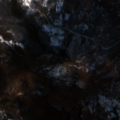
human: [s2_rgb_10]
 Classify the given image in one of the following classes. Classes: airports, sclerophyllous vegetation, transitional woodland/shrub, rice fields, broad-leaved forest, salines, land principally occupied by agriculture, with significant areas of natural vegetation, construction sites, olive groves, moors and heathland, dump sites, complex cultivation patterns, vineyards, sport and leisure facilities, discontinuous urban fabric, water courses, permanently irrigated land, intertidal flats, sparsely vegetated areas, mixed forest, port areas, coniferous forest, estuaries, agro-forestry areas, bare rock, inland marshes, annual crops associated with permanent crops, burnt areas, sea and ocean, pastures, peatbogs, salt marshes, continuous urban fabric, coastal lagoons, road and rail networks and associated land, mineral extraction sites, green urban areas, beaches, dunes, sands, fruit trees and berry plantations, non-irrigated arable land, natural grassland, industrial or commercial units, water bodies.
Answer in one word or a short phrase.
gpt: broad-leaved forest, transitional woodland/shrub